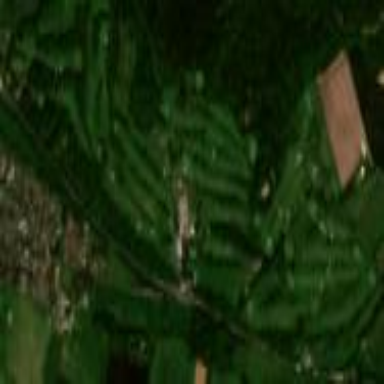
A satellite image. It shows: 27-hole golf course that is designated as leisure land.